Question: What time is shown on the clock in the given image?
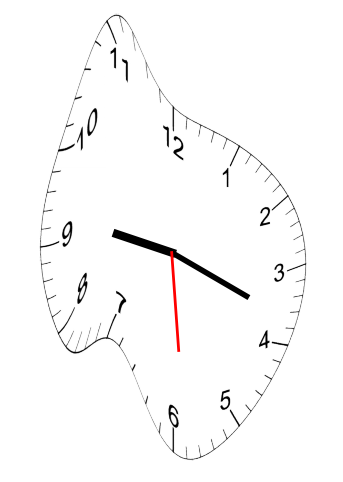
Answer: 09:18:29